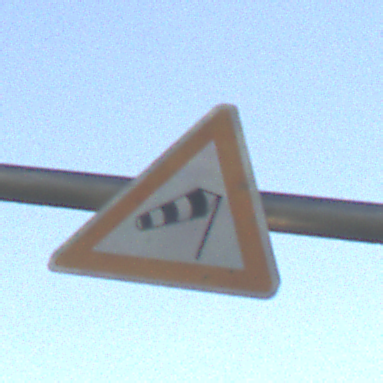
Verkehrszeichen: SeitenwindVonRechts
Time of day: MorningAfternoon
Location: Outdoor (Nature)
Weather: PartlyCloudy
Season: NotSpecified
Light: Natural